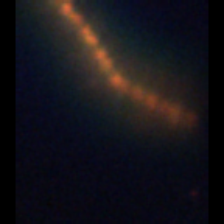
Taxon: Chaetoceros
Group: Diatoms